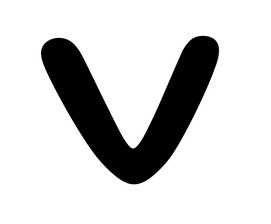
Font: Gluten_Regular